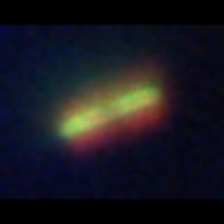
Taxon: Pennate
Group: Diatoms